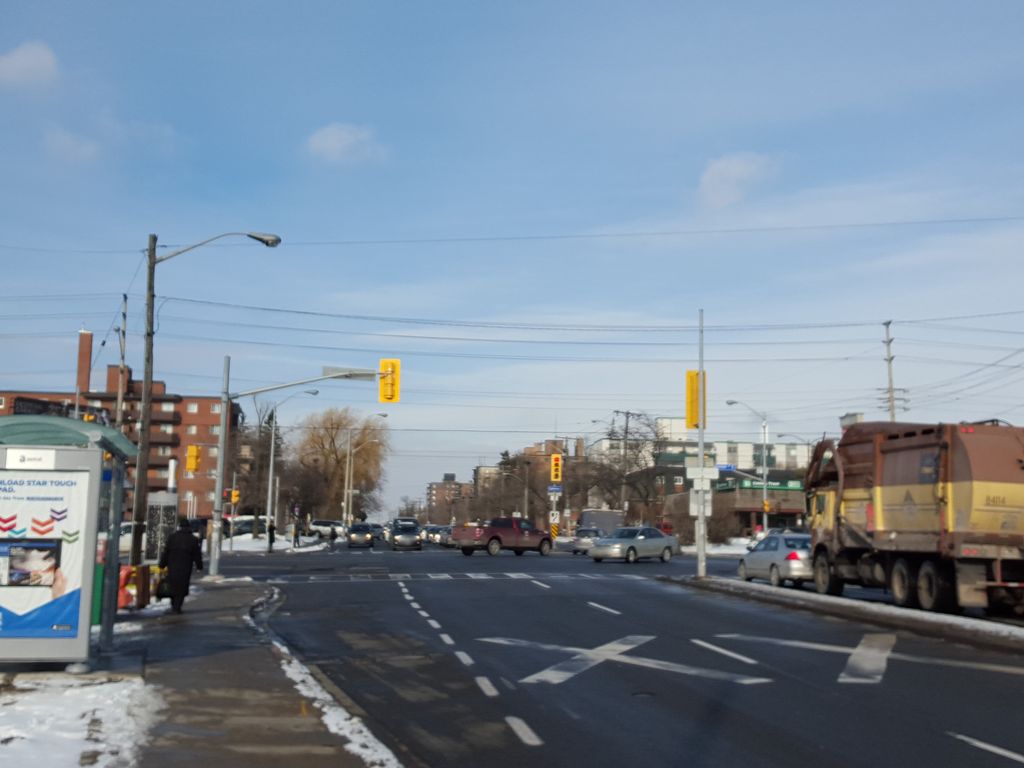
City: toronto